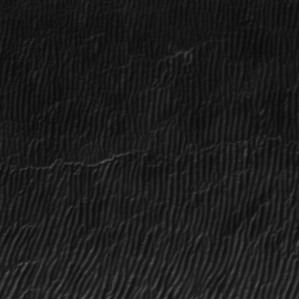
Label: frost